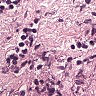
Metastatic tissue present: no